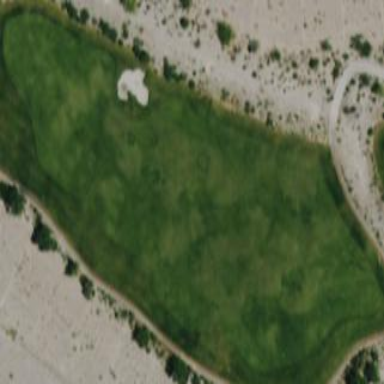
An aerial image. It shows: Golf fairway surrounded by grass.